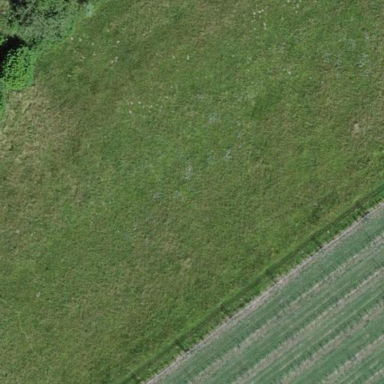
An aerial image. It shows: Beautiful meadow.